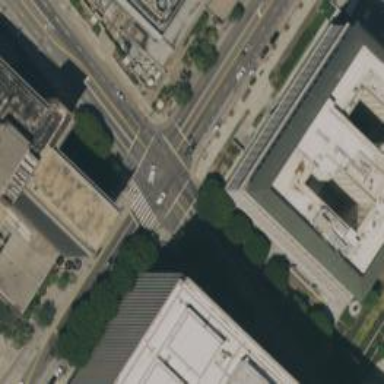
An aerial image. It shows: Marked crossing with pedestrian island.